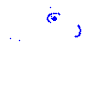
Particle: kaon